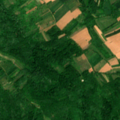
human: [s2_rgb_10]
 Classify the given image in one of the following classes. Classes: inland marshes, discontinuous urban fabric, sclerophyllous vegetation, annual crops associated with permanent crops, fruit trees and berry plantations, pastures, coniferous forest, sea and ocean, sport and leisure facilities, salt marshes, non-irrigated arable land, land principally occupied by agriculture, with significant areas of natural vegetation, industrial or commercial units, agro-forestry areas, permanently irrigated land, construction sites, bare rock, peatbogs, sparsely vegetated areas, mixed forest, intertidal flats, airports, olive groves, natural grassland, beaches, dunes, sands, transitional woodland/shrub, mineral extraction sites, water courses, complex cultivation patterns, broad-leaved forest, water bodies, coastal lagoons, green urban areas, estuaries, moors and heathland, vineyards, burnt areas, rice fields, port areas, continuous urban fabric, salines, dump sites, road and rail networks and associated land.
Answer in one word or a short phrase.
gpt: non-irrigated arable land, complex cultivation patterns, land principally occupied by agriculture, with significant areas of natural vegetation, broad-leaved forest, transitional woodland/shrub